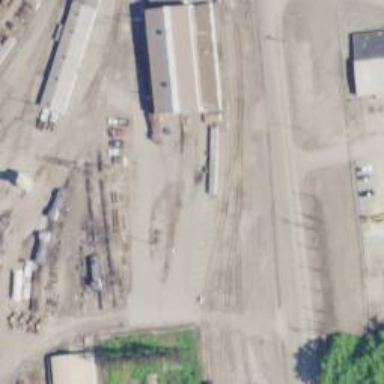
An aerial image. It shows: Railway spur service.